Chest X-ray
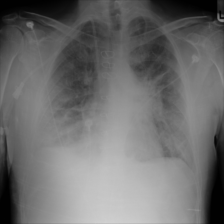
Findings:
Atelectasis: negative
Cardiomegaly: negative
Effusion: negative
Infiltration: positive
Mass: positive
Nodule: negative
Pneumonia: negative
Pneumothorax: negative
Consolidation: negative
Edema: positive
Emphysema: negative
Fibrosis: negative
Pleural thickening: negative
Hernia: negative